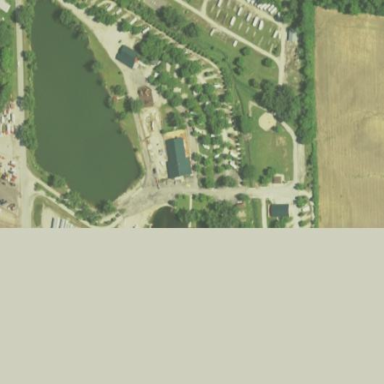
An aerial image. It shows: Campsite designated for tourism.